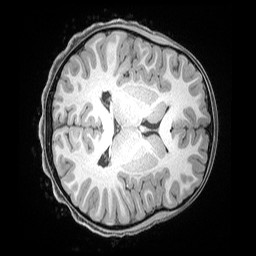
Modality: T1w
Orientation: axial
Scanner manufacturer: siemens
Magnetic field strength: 3 T
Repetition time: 2.53 s
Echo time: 0.00169 s